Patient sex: M
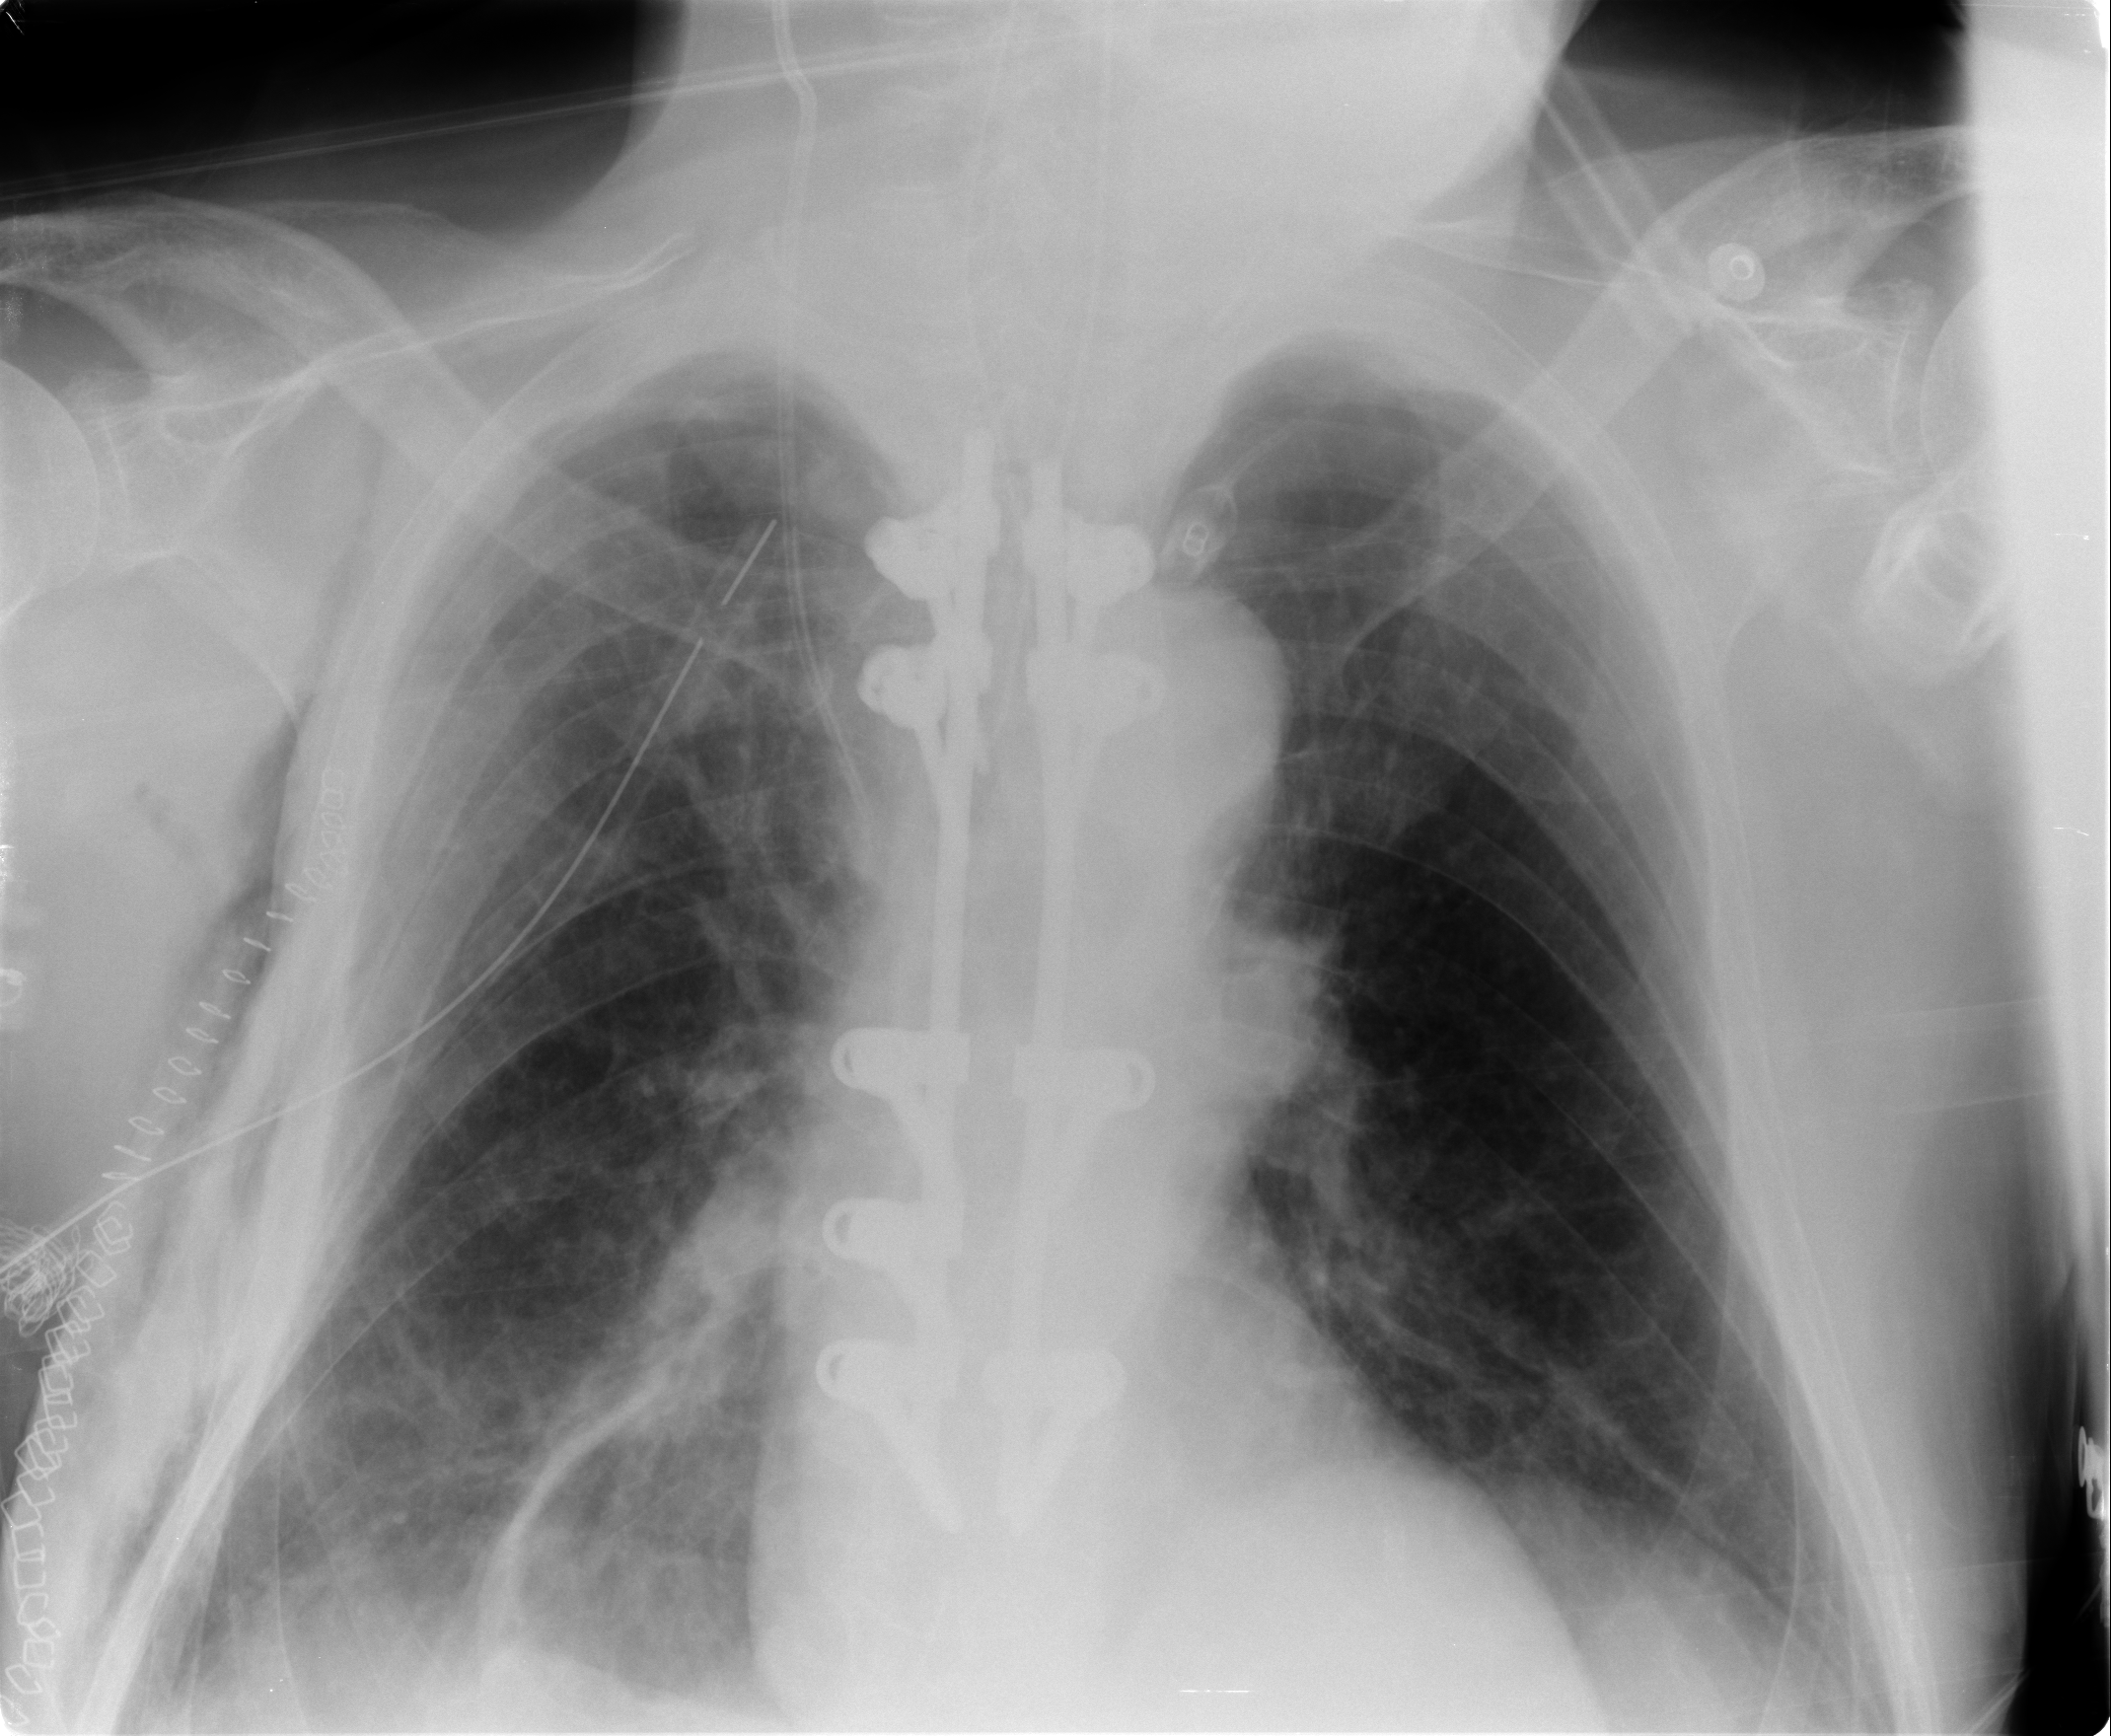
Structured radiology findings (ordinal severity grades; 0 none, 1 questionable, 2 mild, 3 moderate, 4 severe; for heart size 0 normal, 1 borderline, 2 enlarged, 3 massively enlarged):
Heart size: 1
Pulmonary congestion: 0
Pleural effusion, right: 1
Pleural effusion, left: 0
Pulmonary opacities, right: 1
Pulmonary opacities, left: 0
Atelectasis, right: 2
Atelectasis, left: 2